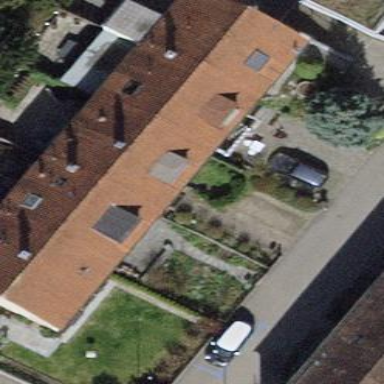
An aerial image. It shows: Building with gabled roof made of roof tiles. The roof is oriented across the structure.